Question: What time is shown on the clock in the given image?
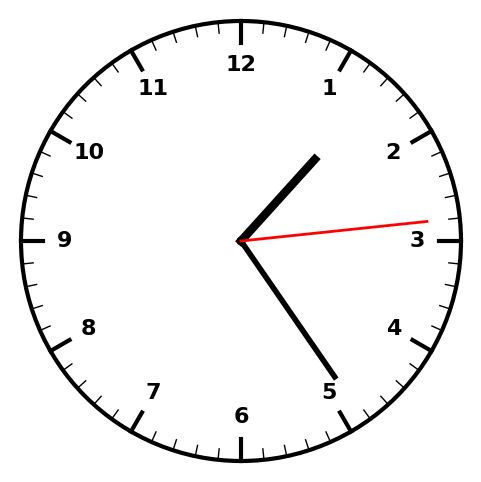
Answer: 01:24:14